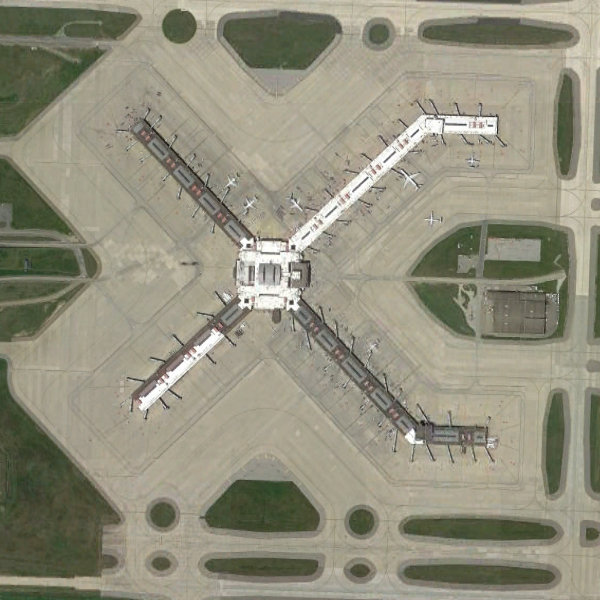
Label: Airport